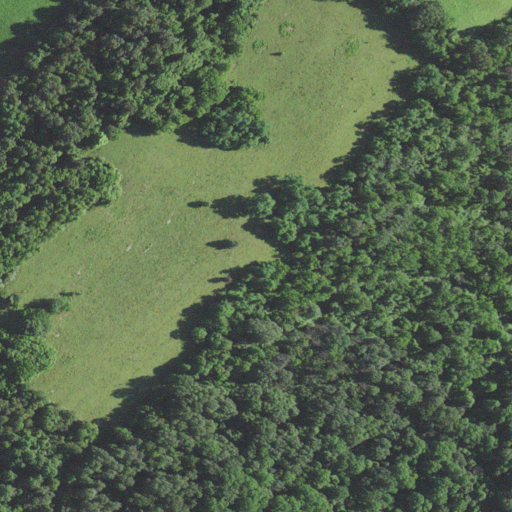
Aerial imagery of mountain in Virginia named Pine Hill containing deciduous forest, pasture, mixed forest, and evergreen forest